Interaction volume radius: 5 \u00c5
Interaction volume height: 10 \u00c5
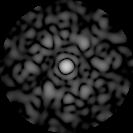
Disorder parameter: 0.6919